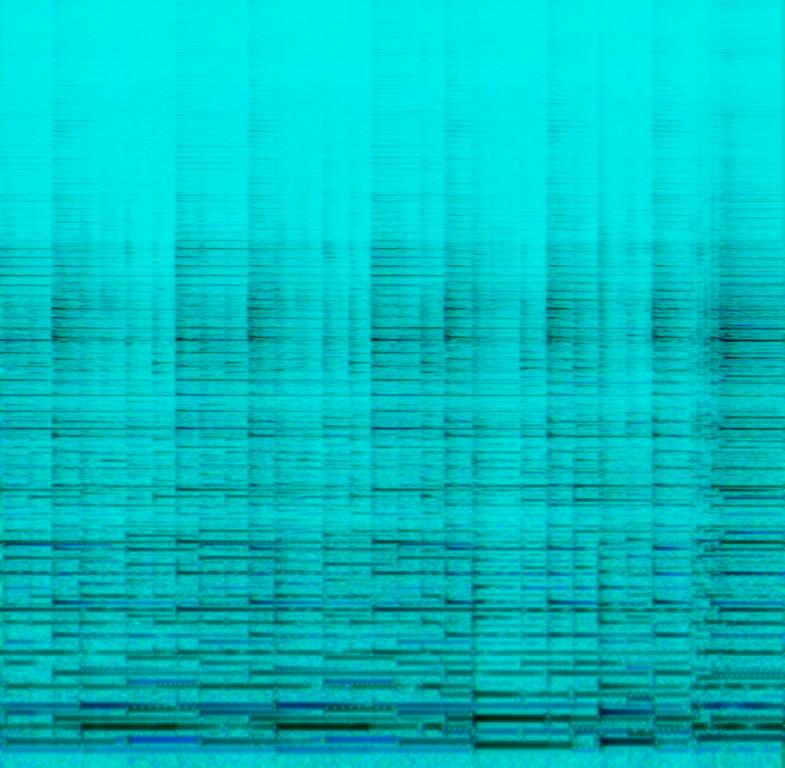
The song is an instrumental. The tempo is slow with an electric guitar playing lead and a strong bass line in a rhythmic manner. The song is strong and mysterious like a secret agent movie theme. The song is recorded at home and has an average sound quality. The song is a music demo.